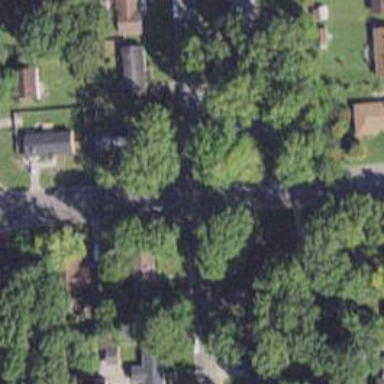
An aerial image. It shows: Neighborhood.